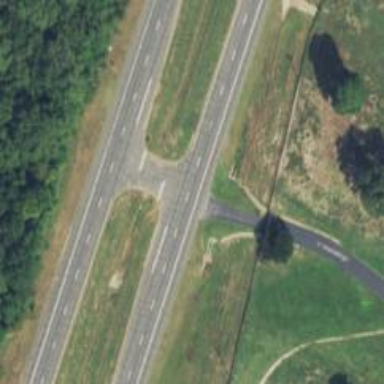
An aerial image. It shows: Trunk link road with asphalt surface.